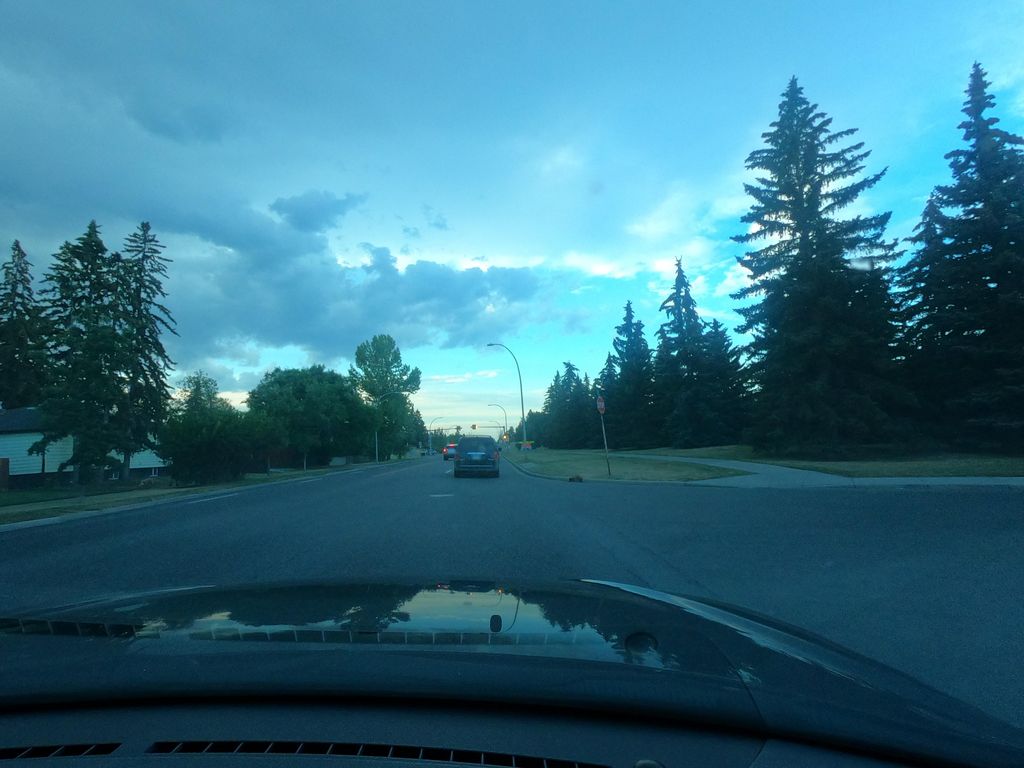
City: calgary